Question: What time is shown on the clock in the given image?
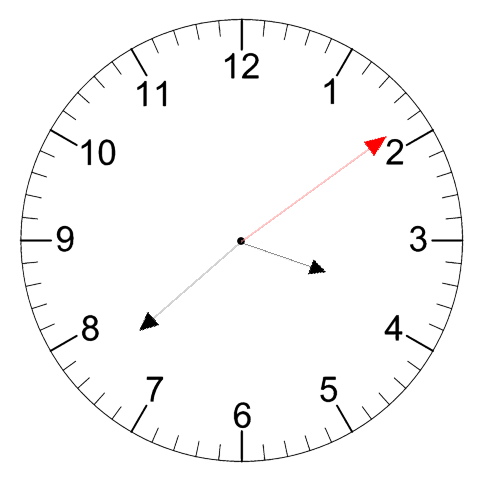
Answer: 03:38:09